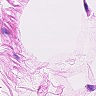
Metastatic tissue present: no